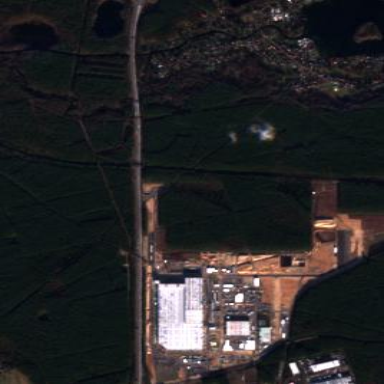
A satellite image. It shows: Industrial area with factory.